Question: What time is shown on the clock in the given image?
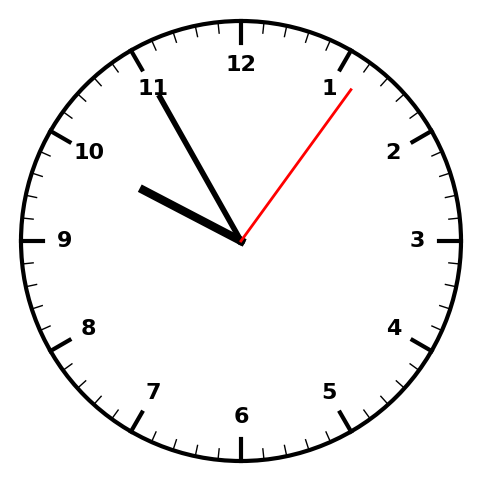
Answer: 09:55:06